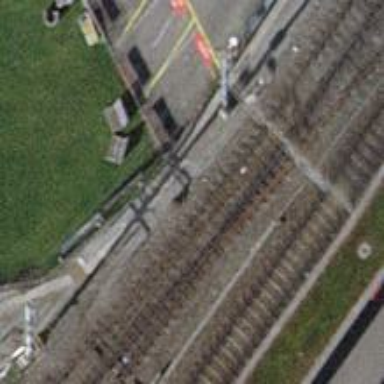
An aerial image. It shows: Single-track railway with electrified contact lines.